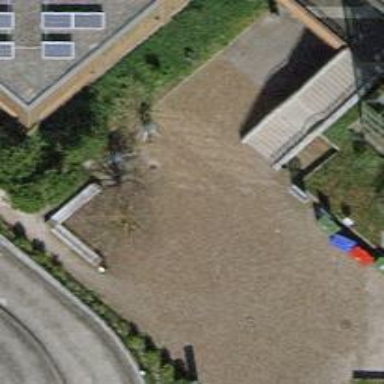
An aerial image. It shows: Bicycle parking facility.